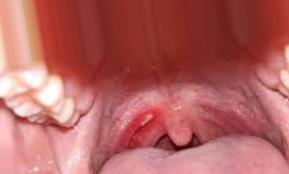
Condition: Mouth Ulcer